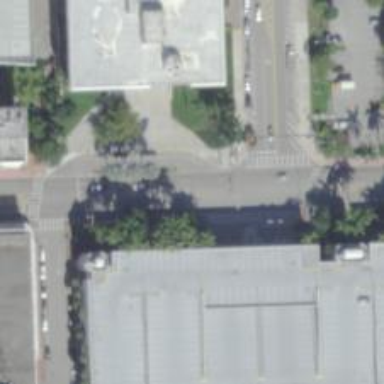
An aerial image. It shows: Tertiary road with asphalt surface.